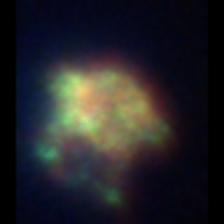
Taxon: Unknown_detritus
Group: Unknown